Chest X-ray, PA view. Patient: 45 years old, sex M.
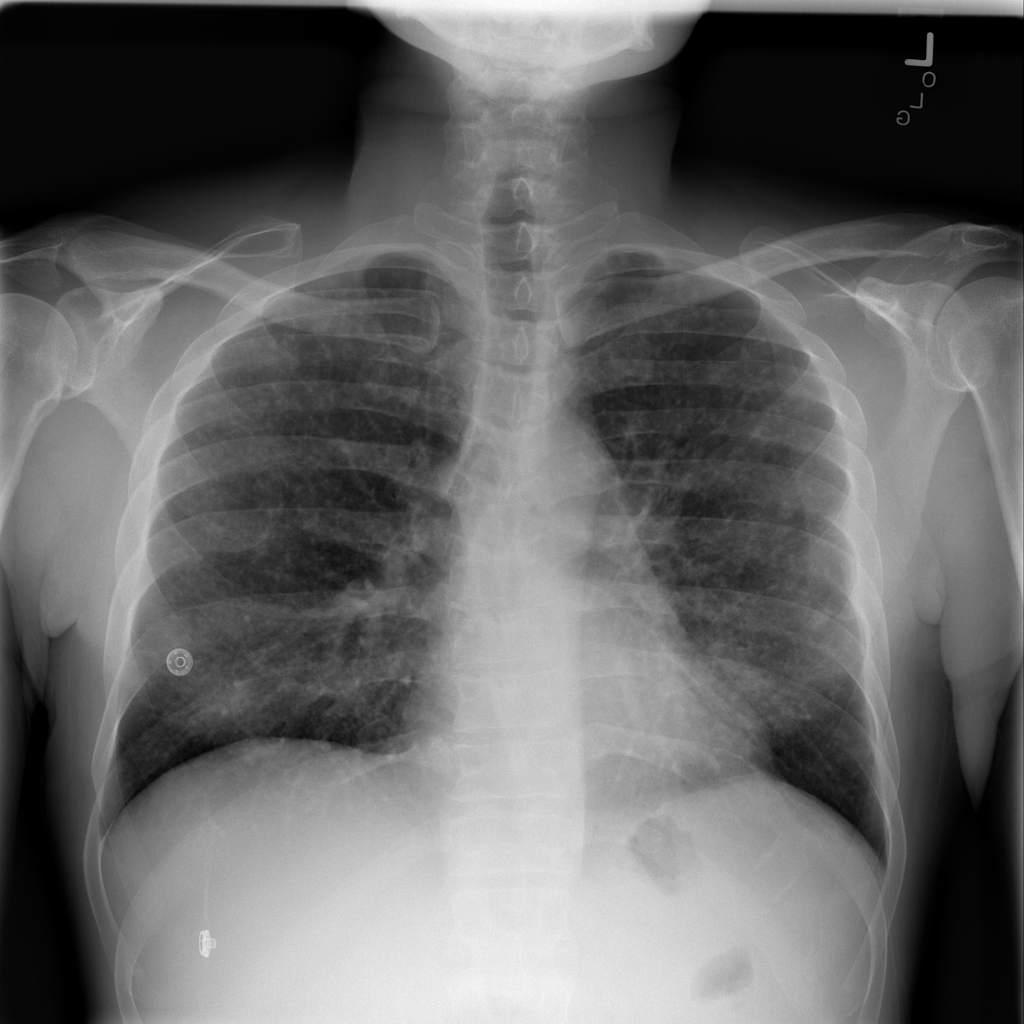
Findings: Infiltration